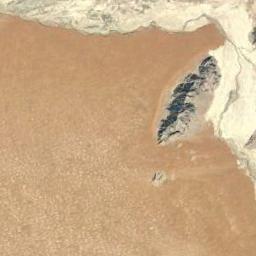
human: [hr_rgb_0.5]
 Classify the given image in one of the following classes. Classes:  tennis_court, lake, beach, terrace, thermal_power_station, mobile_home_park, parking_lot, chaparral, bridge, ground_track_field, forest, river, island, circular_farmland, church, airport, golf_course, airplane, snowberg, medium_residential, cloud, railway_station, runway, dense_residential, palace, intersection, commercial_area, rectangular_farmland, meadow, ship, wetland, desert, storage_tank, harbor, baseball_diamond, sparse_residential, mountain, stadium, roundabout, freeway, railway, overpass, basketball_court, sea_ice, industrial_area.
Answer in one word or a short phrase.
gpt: desert